Field crop: maize
Growth stage: 2
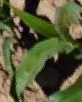
Species: maize